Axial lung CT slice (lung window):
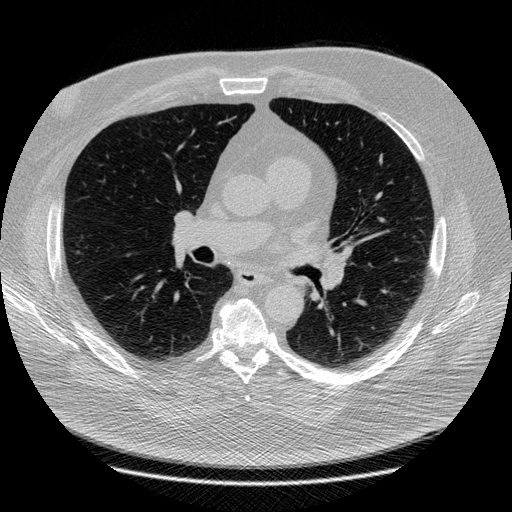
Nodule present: no